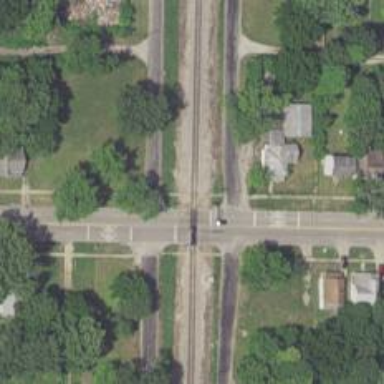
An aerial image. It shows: Railway crossing with lights.